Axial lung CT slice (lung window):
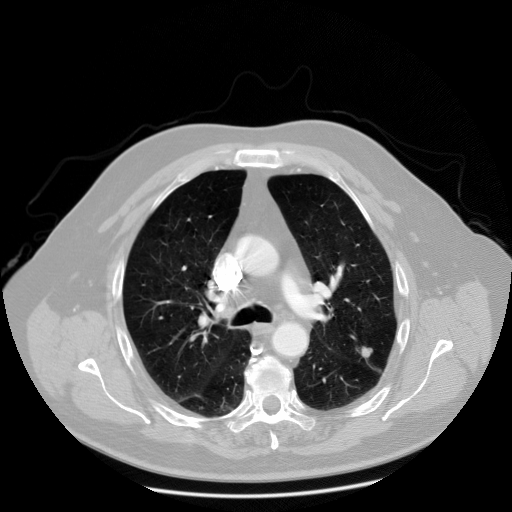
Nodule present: yes
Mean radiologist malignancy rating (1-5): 3.75